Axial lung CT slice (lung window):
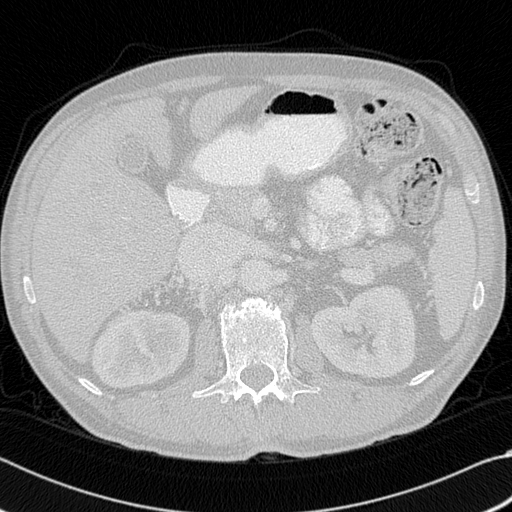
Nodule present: no